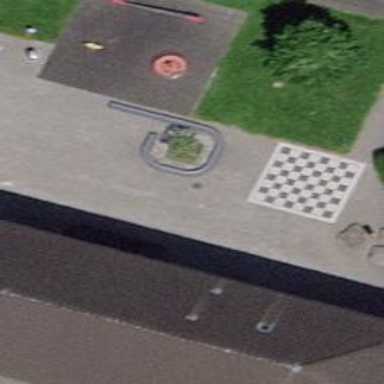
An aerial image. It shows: Bench.